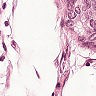
Metastatic tissue present: yes